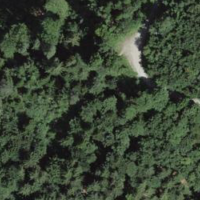
EUNIS habitat code: 44
Species observed at this site:
Cirsium arvense
Petasites albus
Angelica sylvestris